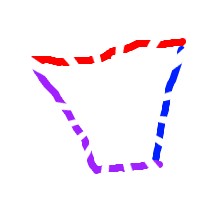
Shape: trapezoid